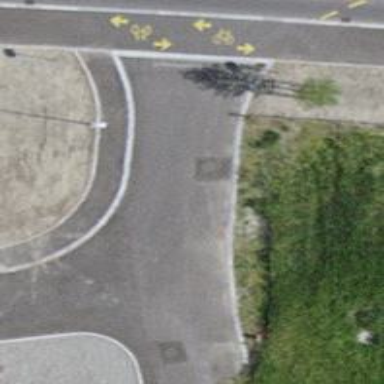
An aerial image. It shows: Service road with asphalt surface and cycle track on the left side.